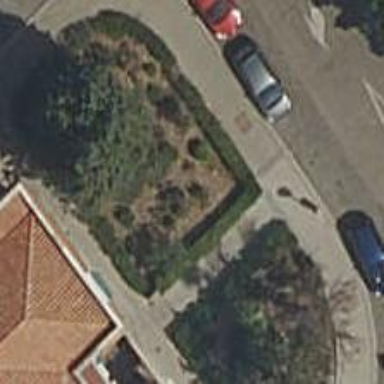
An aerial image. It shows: Garden with kerb border.